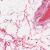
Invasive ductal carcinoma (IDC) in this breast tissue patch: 0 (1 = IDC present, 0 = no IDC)